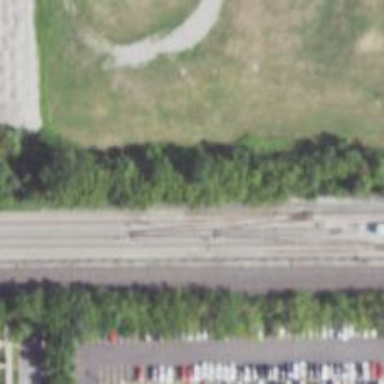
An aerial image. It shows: Railroad crossover.